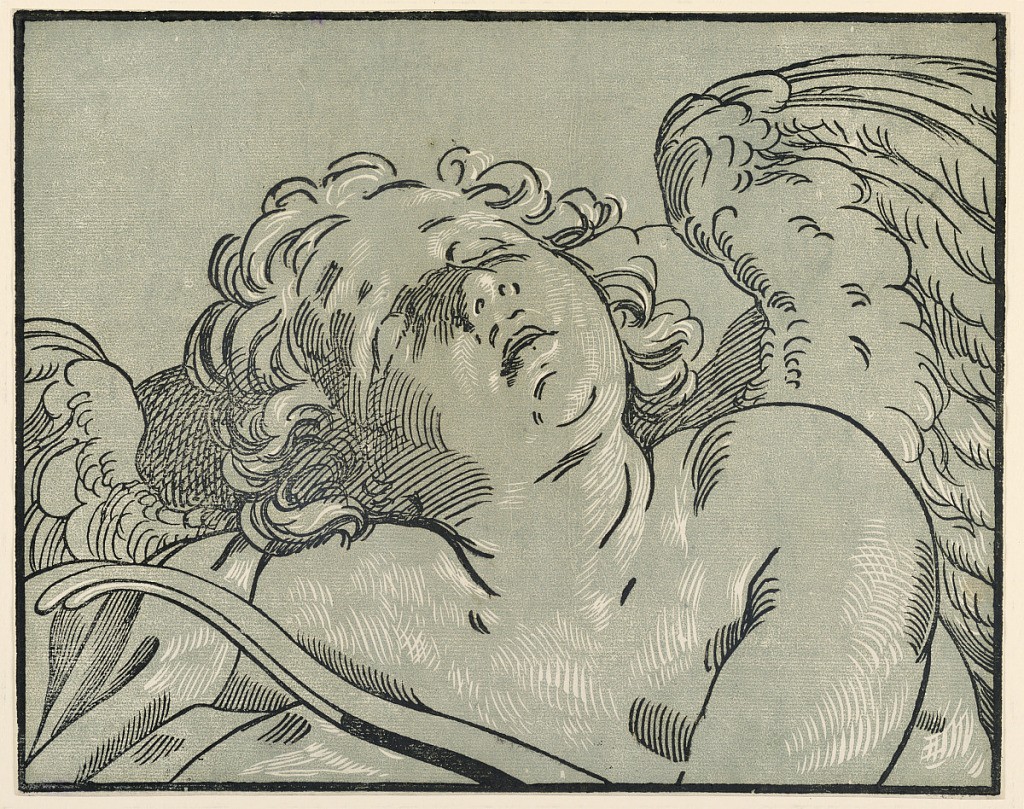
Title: A Sleeping Cupid
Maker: Bartolomeo Coriolano
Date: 1630–1645
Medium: Chiaroscuro woodcut in blue-gray and black printed from two blocks
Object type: print
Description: Horizontal rectangle. A bust-length figure of winged Cupid, sleeping, his head thrown back toward the left. Outline block printed in black; the chiaroscure block printed in grey-green gives a uniform toned background, with touches of white heightening.